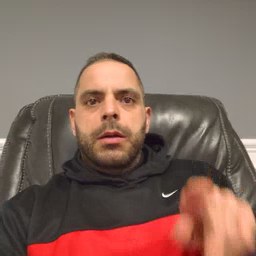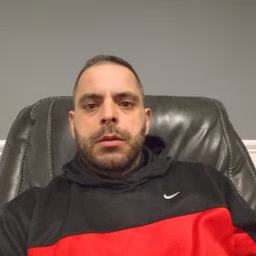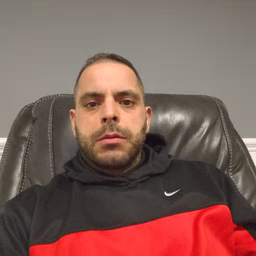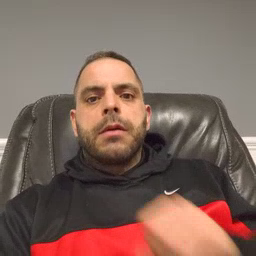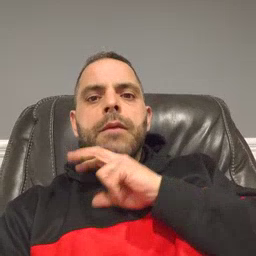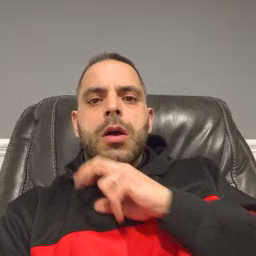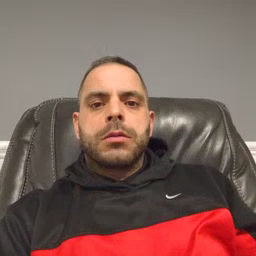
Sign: frog